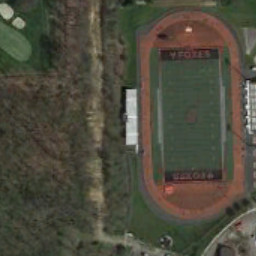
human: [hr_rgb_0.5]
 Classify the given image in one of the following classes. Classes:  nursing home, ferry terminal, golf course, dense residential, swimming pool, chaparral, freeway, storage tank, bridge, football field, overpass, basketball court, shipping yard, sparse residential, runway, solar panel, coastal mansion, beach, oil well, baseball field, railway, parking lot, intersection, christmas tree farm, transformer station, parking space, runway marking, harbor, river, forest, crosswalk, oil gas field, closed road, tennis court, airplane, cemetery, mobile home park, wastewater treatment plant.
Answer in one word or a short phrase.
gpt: football field